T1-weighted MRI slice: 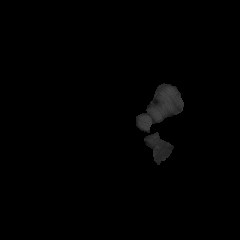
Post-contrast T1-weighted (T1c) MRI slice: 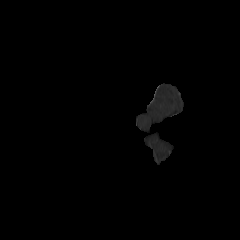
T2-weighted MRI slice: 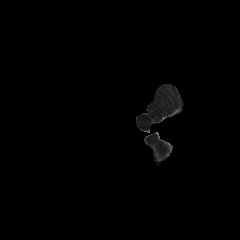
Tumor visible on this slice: no